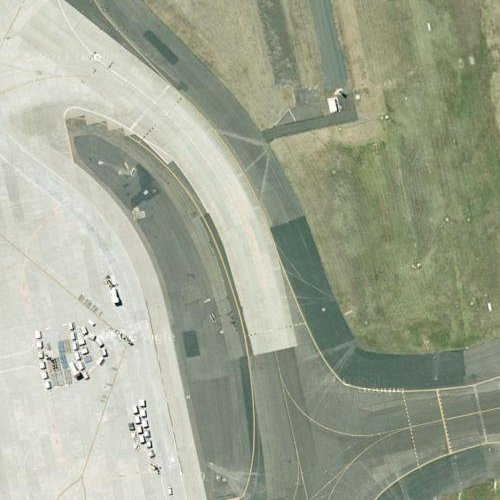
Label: sydney